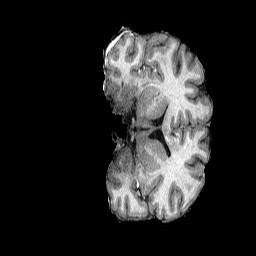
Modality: T1w
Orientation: coronal
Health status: ill